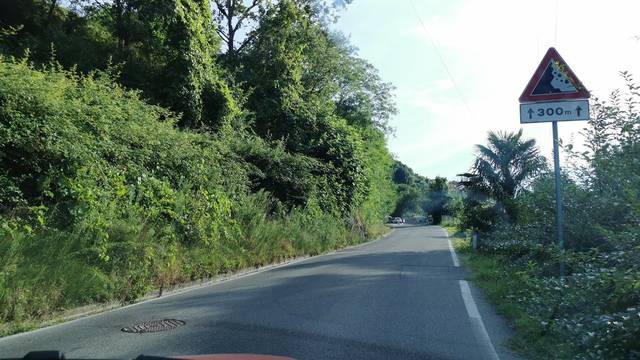
Region: Italy
Coordinates: 46.157, 9.332